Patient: sex F, age 41
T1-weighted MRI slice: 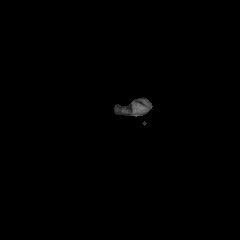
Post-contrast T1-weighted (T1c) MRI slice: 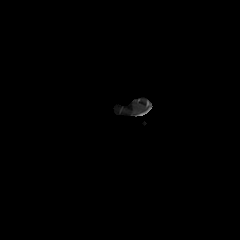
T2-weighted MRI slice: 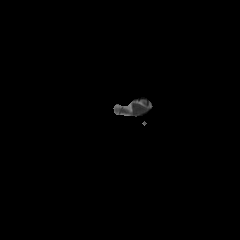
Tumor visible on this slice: no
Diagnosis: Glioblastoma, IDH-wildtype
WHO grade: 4